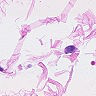
Metastatic tissue present: no